Aerial crown-view tile of a tropical tree (Barro Colorado Island, Panama), acquired 20240611:
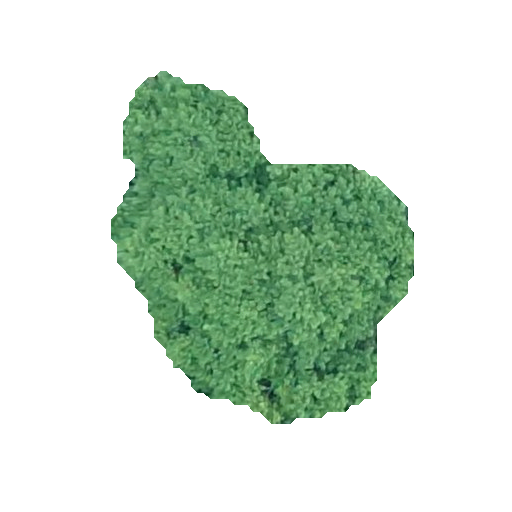
Species: Jacaranda copaia
GBIF accepted scientific name: Jacaranda copaia
Crown area: 108.752 m²